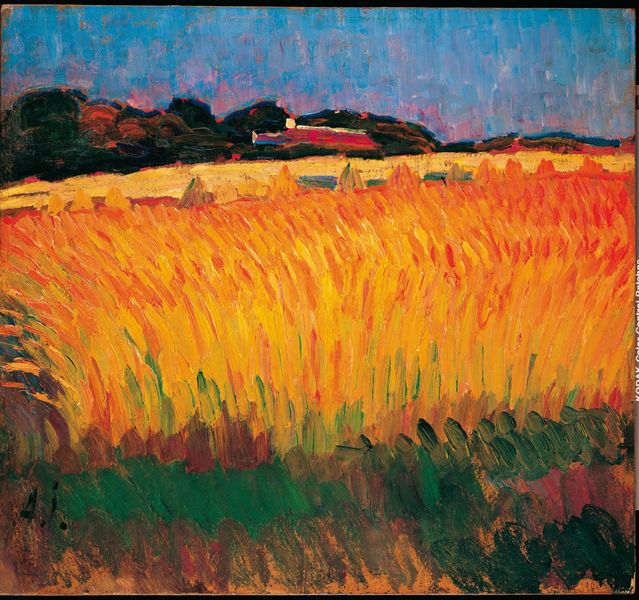
Titel: Kornfeld bei Carantec
Künstler: Alexej von Jawlensky
Standort: Wien
Institution: Albertina, Wien
Schlagwörter: berg, blau, feuer, gemälde, himmel, bäume, gelb, grün, landschaft, stadt, abend, ausschnitt, bunt, licht, orange, dach, gebäude, gras, haus, rot, wiese, bild, feld, halme, horizont, häuser, natur, weide, wind, sonne, gold, rosa, wald, sommer, ernte, garben, getreide, korn, weizen, farben, farbe, herbst, van gogh, ölgemälde, tafel, monet, kornfeld, gogh, kunst, wärme, lanschaft, reif, leuchtend, ähren, getreidefeld, van, weizenfeld, kunstwerk, leutend, felb, sommernacht, van gooch